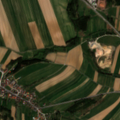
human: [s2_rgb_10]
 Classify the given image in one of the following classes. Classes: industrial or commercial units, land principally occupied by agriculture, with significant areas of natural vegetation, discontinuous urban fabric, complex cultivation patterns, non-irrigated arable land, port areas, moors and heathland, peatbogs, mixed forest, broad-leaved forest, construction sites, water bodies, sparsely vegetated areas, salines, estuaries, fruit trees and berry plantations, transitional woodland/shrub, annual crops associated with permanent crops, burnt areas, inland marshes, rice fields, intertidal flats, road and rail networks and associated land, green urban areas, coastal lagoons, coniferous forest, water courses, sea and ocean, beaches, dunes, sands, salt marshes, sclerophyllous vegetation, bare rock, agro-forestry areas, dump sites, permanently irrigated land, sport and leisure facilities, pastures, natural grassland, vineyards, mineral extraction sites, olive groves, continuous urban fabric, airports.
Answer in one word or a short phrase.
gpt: discontinuous urban fabric, non-irrigated arable land, complex cultivation patterns, land principally occupied by agriculture, with significant areas of natural vegetation, coniferous forest